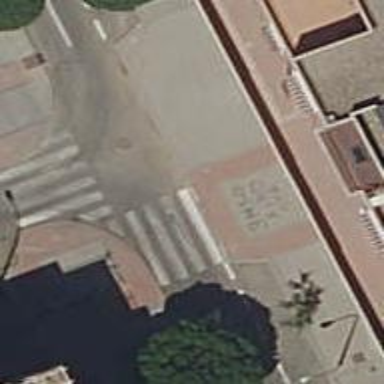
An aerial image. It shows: Footway with zebra crossing.